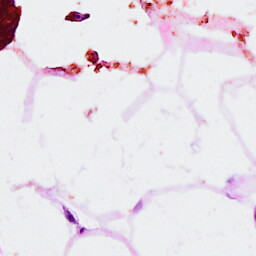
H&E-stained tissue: Breast